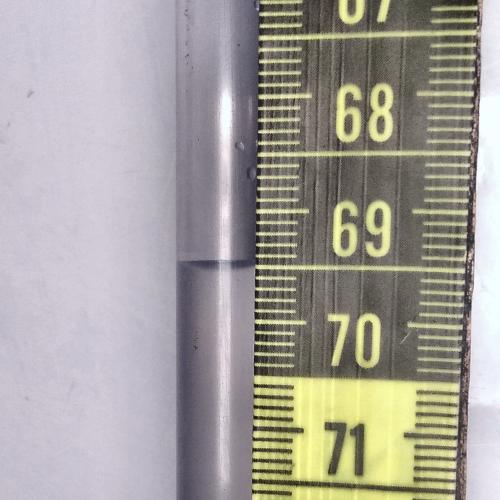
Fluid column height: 69.5 cm